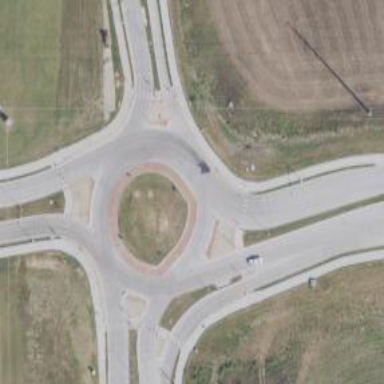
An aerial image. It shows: Tertiary road leading to roundabout junction.